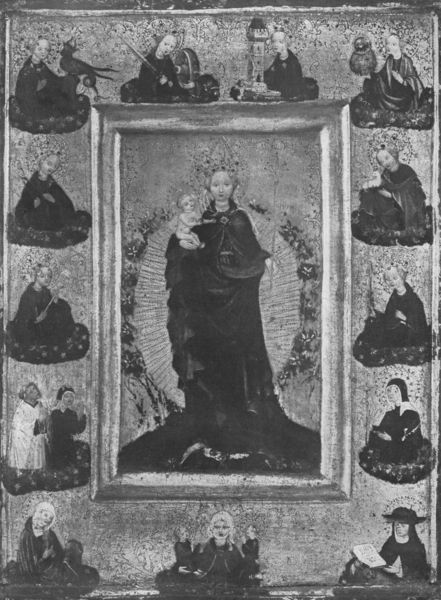
Titel: Assumpta aus der Sammlung Lanna
Institution: Prag, Nationalgalerie
Schlagwörter: mann, frauen, menschen, sitzen, blumen, frau, holz, hut, kleid, mitte, tier, hochformat, malerei, rahmen, bild, kirche, gewand, gold, mantel, sitzend, kind, girlande, brosche, gotik, krone, kinder, turm, stab, baby, figuren, tafel, katze, buch, burg, strahlen, schwarzweiss, schwert, nonne, beten, altar, heiligenschein, christus, jesus, priester, heilige, maria, madonna, anbetung, szenen, goldgrund, ikone, altarbild, tafelbild, goti, stifter, mandorla, glorie, gaben, augustinus, tafelmalerei, fürbitter, mandoral, heilogenschein